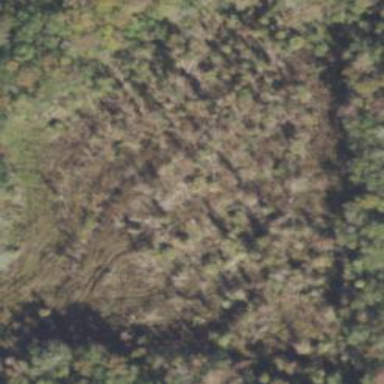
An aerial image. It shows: Forest dominated by needle-leaved trees.